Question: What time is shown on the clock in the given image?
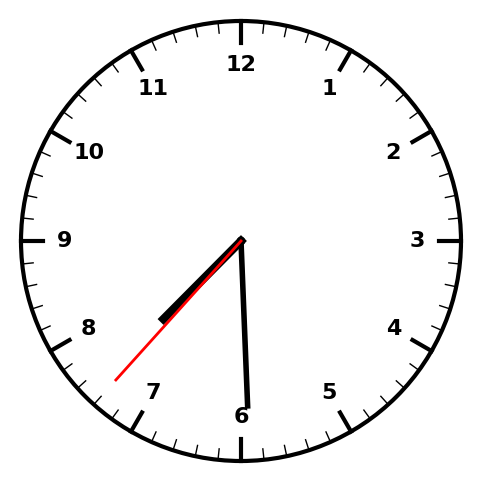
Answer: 07:29:37